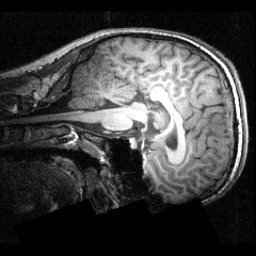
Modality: T1w
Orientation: sagittal
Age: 19
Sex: male
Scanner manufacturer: siemens
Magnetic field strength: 3.951 T
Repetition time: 1.5 s
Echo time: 0.00335 s